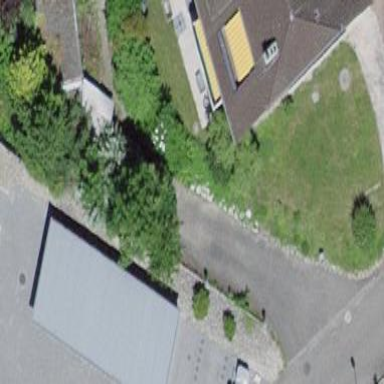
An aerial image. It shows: Garages with flat roofs.